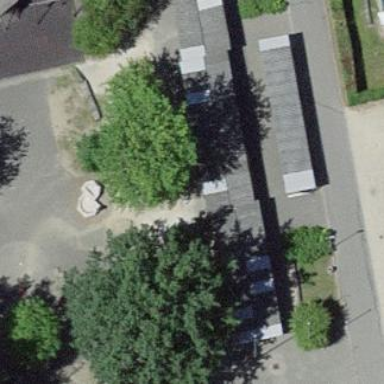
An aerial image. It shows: Bicycle parking area with stands.